Question: i'm trying to come up with appropriate constant names for two right-angled triangles that can be rotated.

the image above shows the two different versions of a right-angled triangle. the right angle of the orange triangle is in the bottom-right while the right angle of the blue triangle is in the bottom-left.
from that, let's assume i will name each constant as:
'''
public static const RIGHT_ANGLE_BOTTOM_RIGHT:String = "rightAngleBottomRight";
public static const RIGHT_ANGLE_BOTTOM_LEFT:String = "rightAngleBottomLeft";
'''
besides those constant names being quite long and not very descriptive, these triangles can be rotated. therefore, if the orange triangle ('RIGHT_ANGLE_BOTTOM_RIGHT') is rotated -90o, its name is now misleading (and conflicting) since its right angle is now in the bottom left of the triangle shape.
so i'm searching for constant names for these rotatable, right-angled triangles which are clear and distinguishing (and ideally short). currently, my "best" is simply calling them type 1 and type 2. while those names are unmistakably distinguishing, it certainly isn't at all clear of their shape, especially since they can be rotated.
'''
package
{
public final class TriangleStyle
{
public static const ISOSCELES:String = "isosceles";
public static const RIGHT_Type1:String = "right1";
public static const RIGHT_Type2:String = "right2";
}
}
'''
any thoughts?
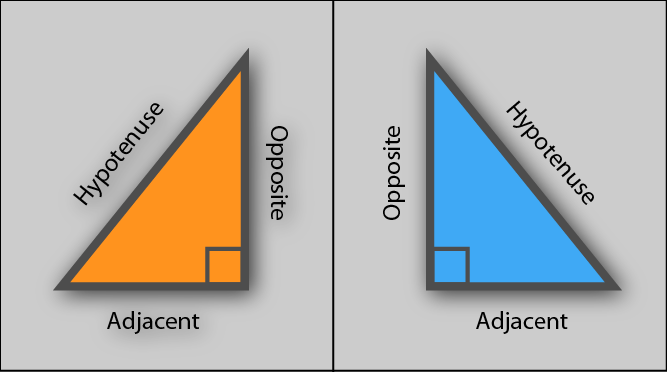
Answer: Perhaps 'HOA' and 'HAO' -- I'll leave the derivation to you -- and note that these names are invariant under rotation.